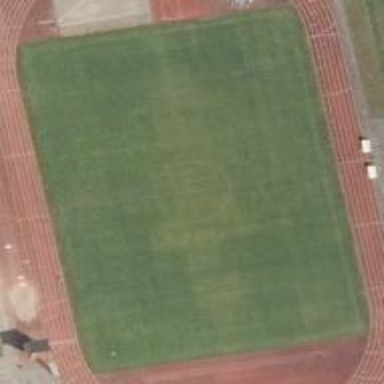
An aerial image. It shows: Grass pitch designated for soccer.